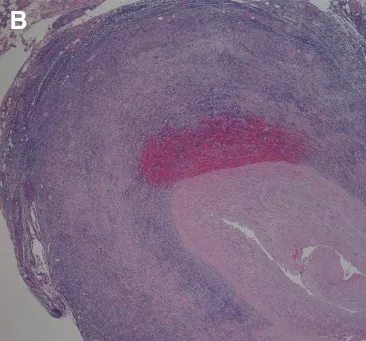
Distal ureter.
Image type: pathology (h&e)